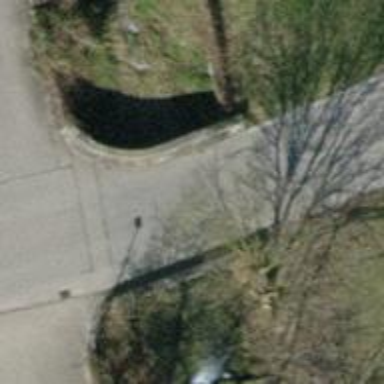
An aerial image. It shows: Tunnel.